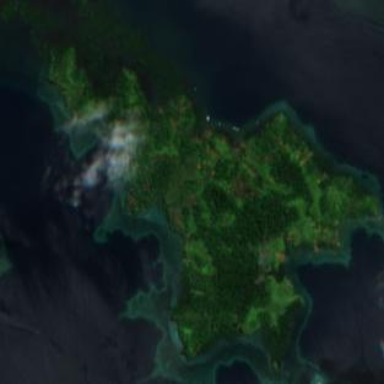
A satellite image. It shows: Island with natural coastline.